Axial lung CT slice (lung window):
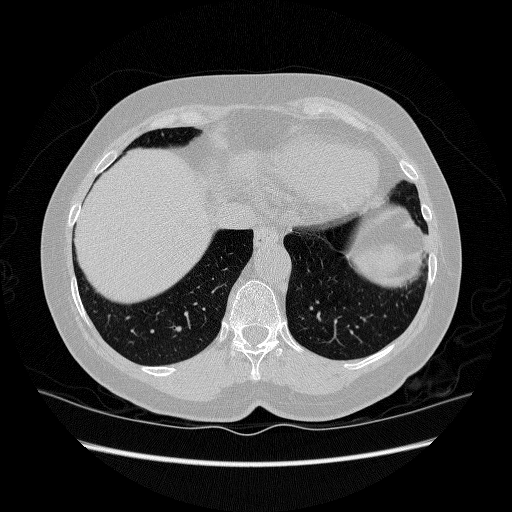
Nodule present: no